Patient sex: M
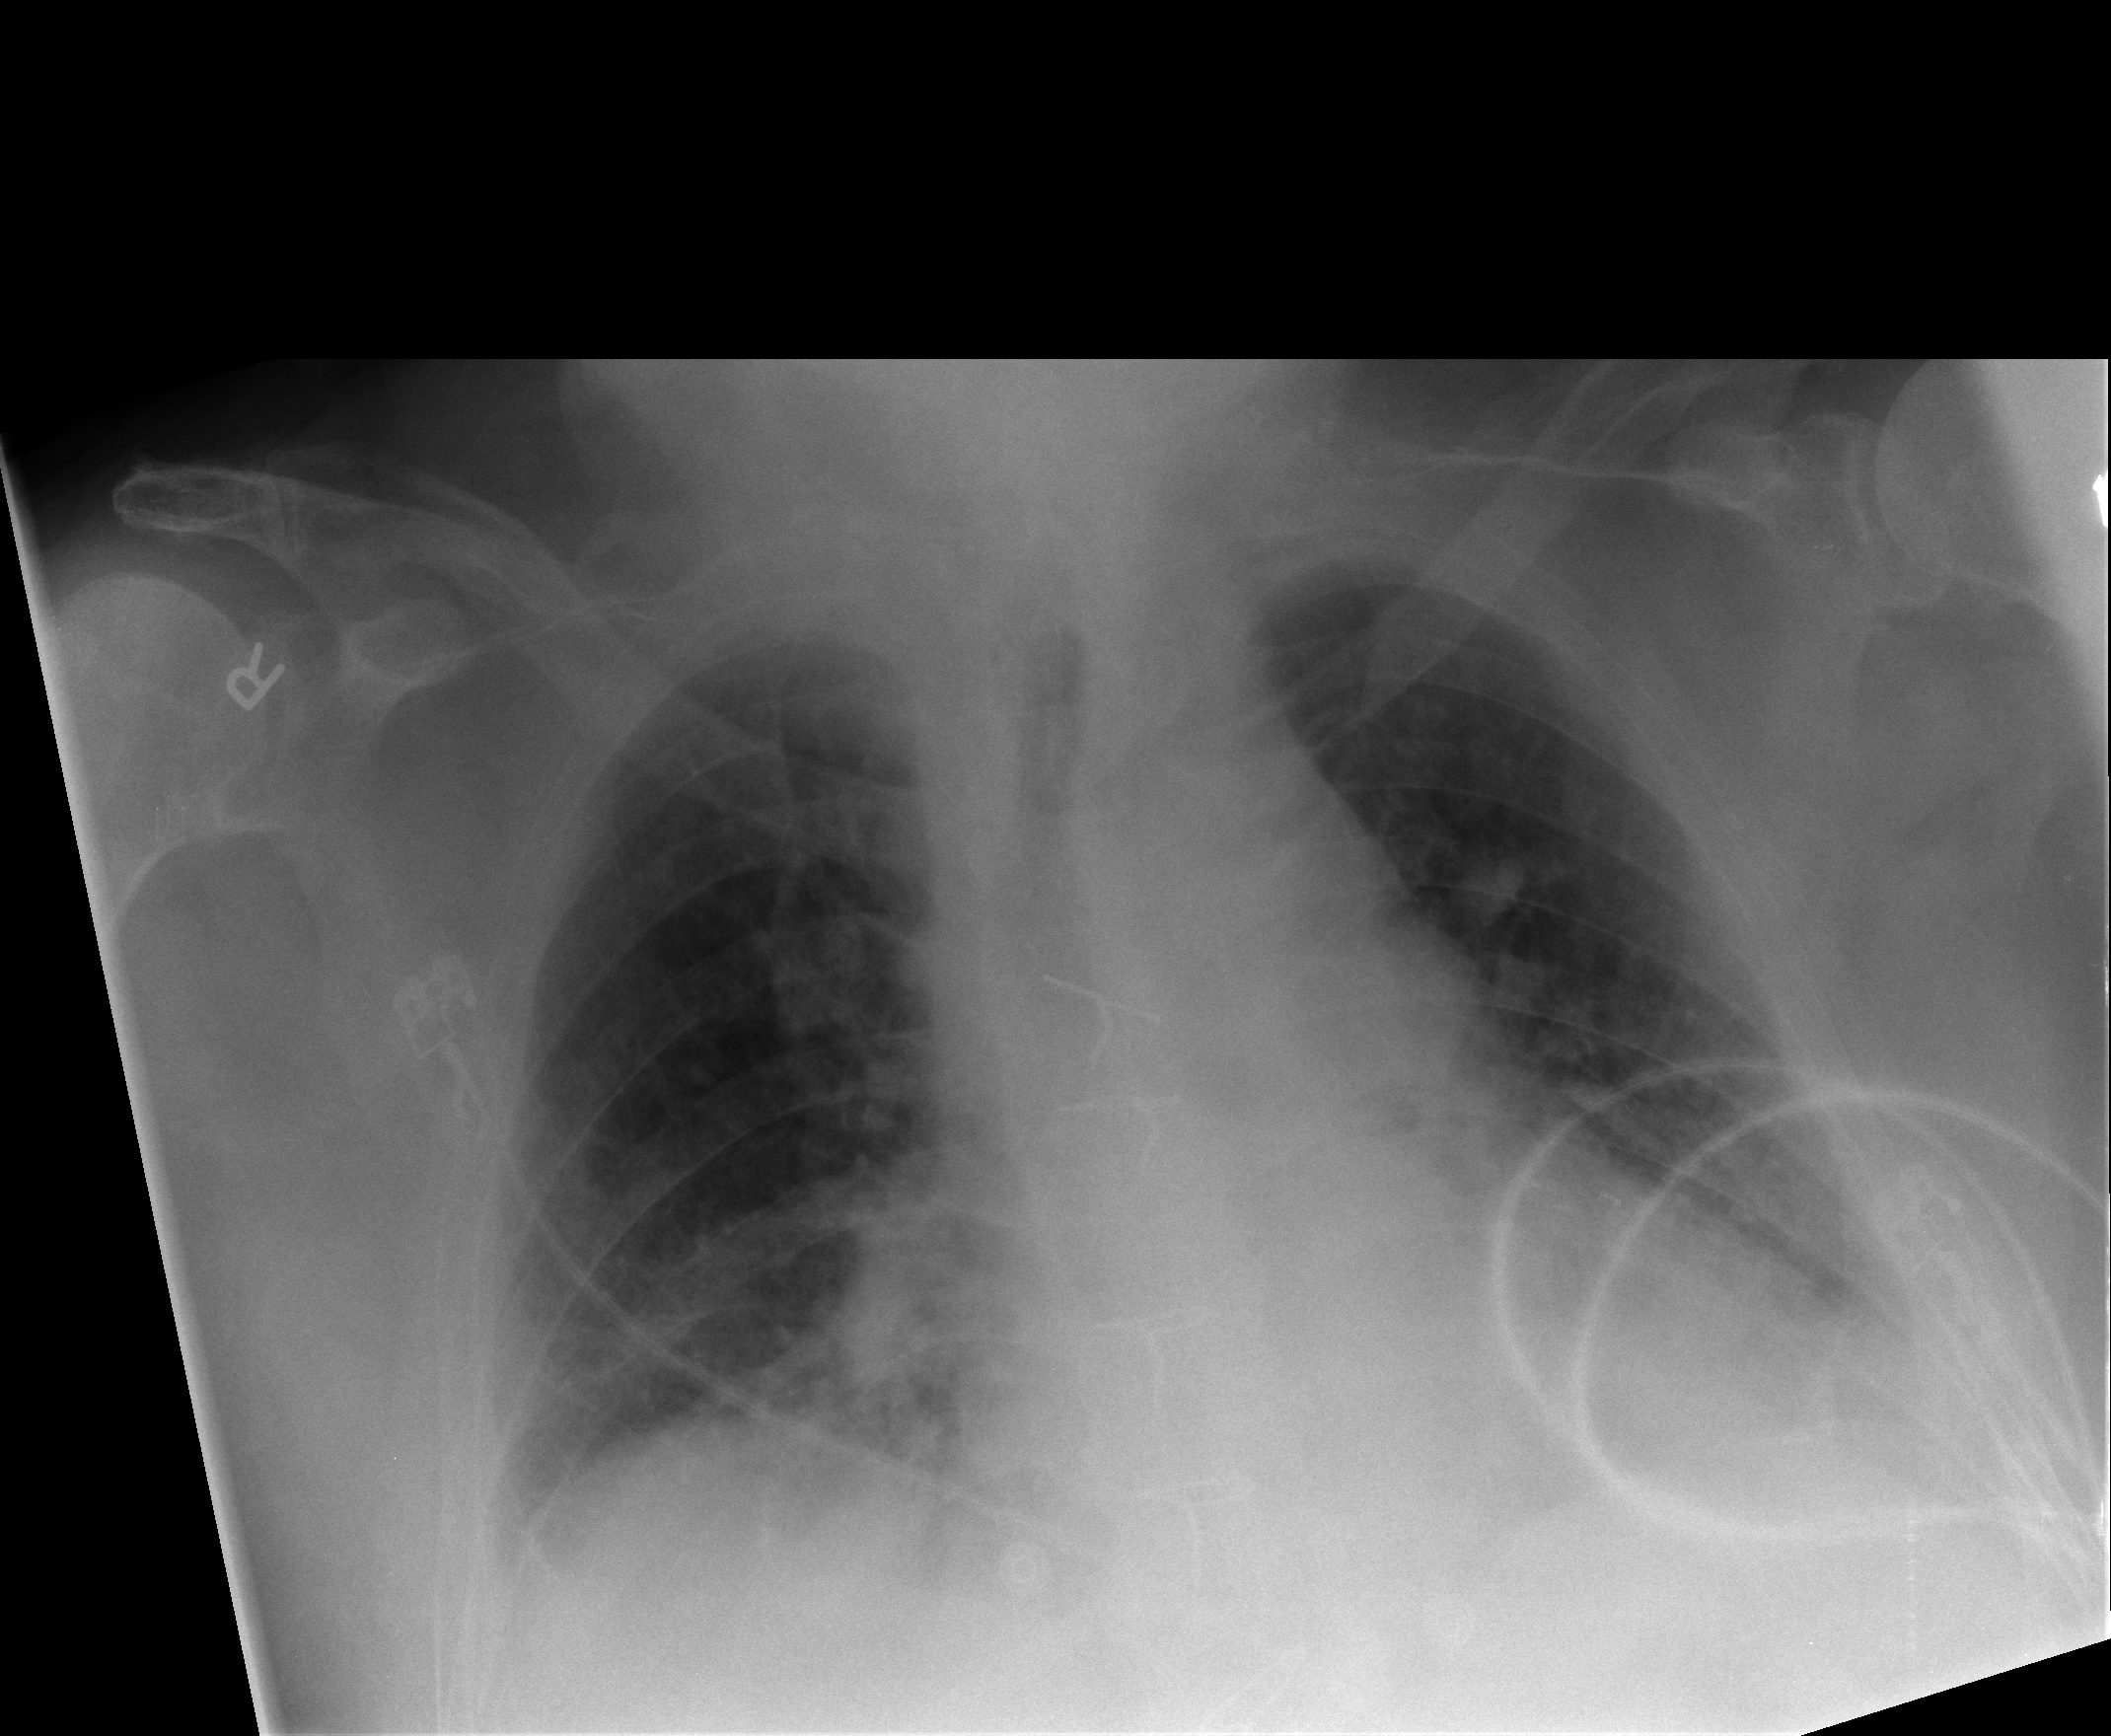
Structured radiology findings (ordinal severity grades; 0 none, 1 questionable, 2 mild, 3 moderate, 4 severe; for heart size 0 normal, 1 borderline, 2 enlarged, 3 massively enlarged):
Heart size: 1
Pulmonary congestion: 1
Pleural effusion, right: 1
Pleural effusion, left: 1
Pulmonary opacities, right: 0
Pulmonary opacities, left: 1
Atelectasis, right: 2
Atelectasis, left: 2